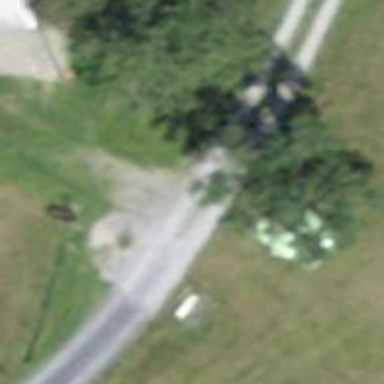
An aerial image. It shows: Driveway.